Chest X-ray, PA view. Patient: 39 years old, sex M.
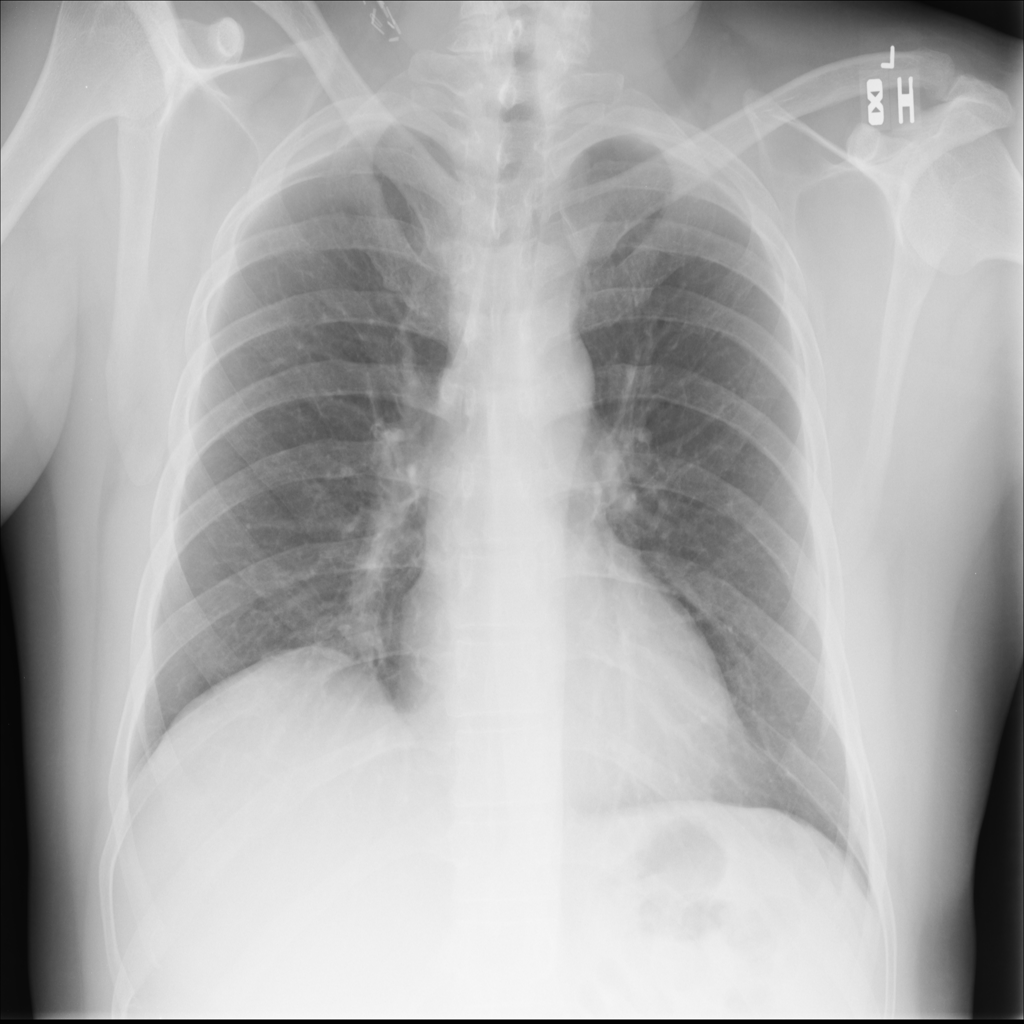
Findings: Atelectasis